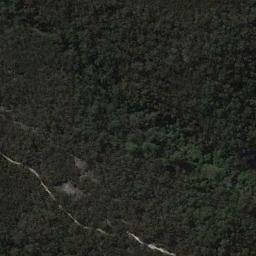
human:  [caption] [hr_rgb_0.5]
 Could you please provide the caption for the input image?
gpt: The forest has a lot of dense dark green trees and a road goes through the forest .

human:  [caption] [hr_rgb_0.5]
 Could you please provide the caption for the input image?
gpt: There is a road goes through the forest .

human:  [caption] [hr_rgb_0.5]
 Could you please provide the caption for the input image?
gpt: A narrow and curved earth road passes through the dense forest .

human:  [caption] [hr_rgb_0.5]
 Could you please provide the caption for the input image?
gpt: The forest was flooded .

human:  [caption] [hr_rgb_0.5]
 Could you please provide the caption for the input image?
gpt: A narrow winding path goes through a green forest .